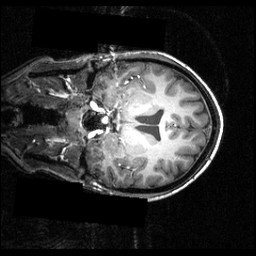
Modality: T1w
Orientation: coronal
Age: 23
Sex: female
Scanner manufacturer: siemens
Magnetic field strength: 3.951 T
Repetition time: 1.5 s
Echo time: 0.00335 s